Field crop: maize
Growth stage: 2
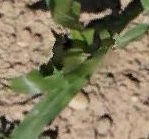
Species: maize